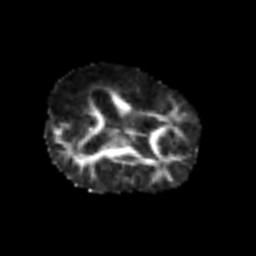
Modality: FA
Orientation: axial
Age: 67
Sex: male
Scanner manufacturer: siemens
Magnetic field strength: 3 T
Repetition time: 3.2 s
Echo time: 0.081 s